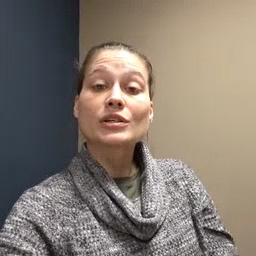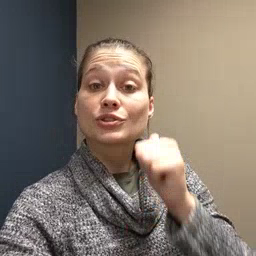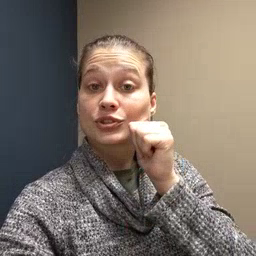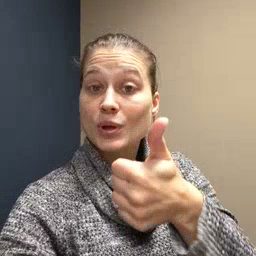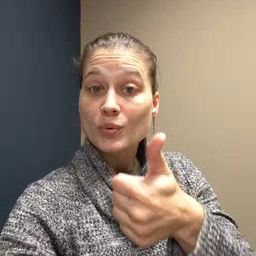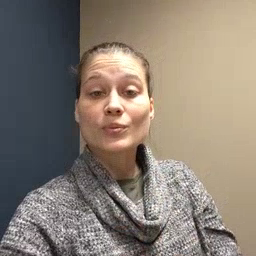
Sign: tomorrow